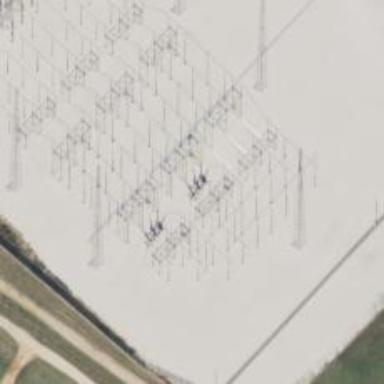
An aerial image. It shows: Switch for power supply.